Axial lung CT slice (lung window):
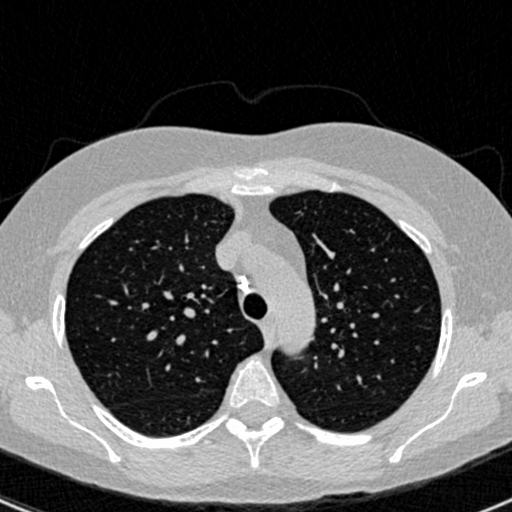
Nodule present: no